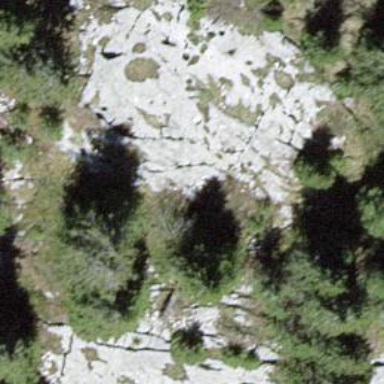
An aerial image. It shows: Landscape of bare rock.